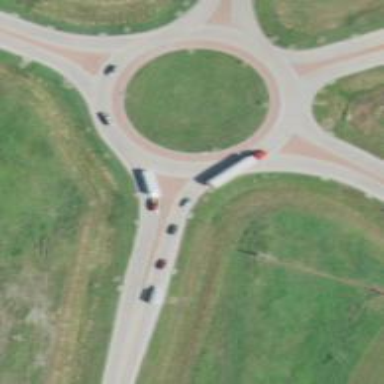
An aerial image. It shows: Asphalt road designated as trunk highway that features roundabout.